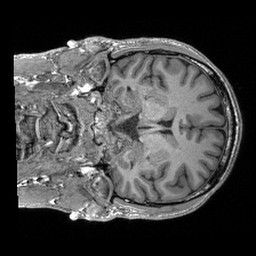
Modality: T1w
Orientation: coronal
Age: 38
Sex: male
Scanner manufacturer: siemens
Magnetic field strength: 3 T
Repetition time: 2.4 s
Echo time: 0.00191 s